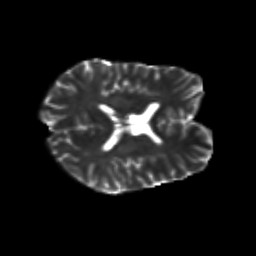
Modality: T2w
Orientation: axial
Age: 29
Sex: male
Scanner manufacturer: siemens
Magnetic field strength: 3 T
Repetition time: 3.5 s
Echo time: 0.125 s